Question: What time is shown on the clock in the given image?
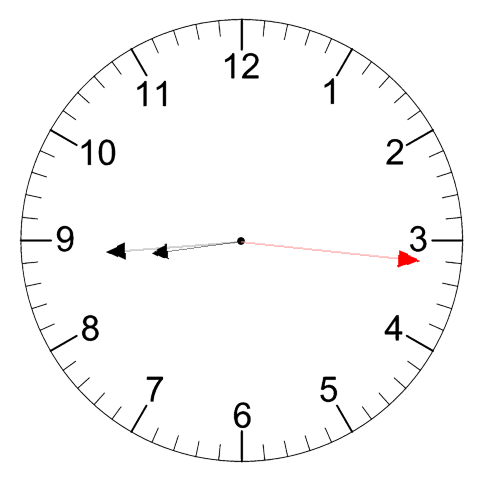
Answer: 08:44:16